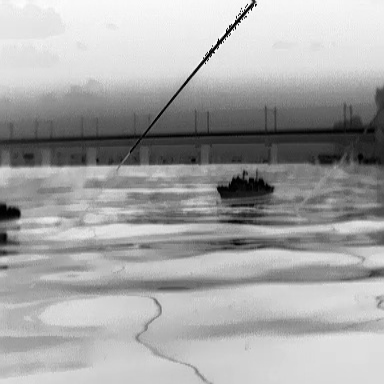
There is a warship in the infrared image.